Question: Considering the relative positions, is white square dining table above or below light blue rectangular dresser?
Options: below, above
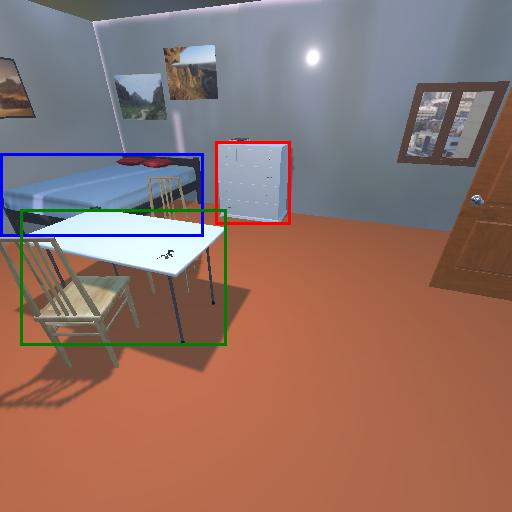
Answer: below